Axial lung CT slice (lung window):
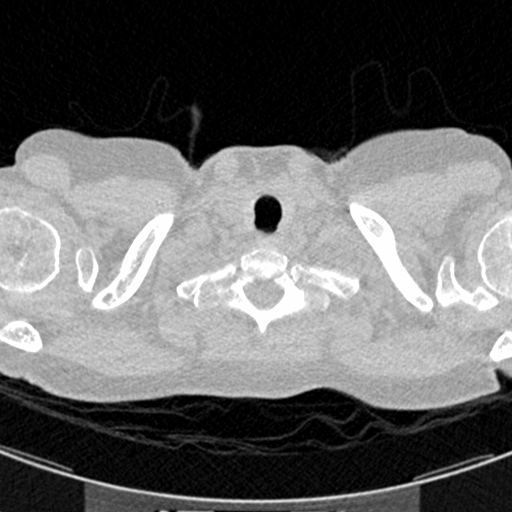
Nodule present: no